Interaction volume radius: 5 \u00c5
Interaction volume height: 20 \u00c5
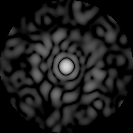
Disorder parameter: 0.8408